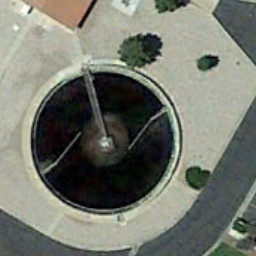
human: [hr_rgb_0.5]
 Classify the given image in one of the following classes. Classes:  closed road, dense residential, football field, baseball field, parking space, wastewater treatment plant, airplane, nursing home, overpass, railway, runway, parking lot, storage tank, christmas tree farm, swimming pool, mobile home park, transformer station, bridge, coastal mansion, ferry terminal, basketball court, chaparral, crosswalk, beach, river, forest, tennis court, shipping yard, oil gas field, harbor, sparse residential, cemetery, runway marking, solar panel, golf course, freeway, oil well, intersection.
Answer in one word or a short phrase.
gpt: wastewater treatment plant